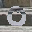
Label: 0